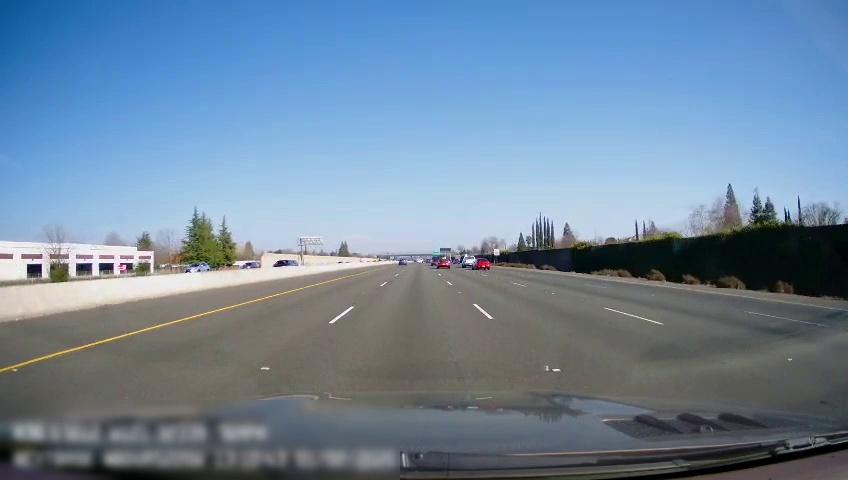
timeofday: Day
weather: Sunny
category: Drivable Space
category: Vehicles | Car
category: Vehicles | Car
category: Vehicles | SUV
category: Vehicles | Car
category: Vehicles | Car
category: Vehicles | Car
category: Vehicles | Car
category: Vehicles | Truck
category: Lanes | Alternate Lane
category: Lanes | Current Lane
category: Lanes | Current Lane
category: Lanes | Alternate Lane
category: Lanes | Alternate Lane
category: Lanes | Alternate Lane